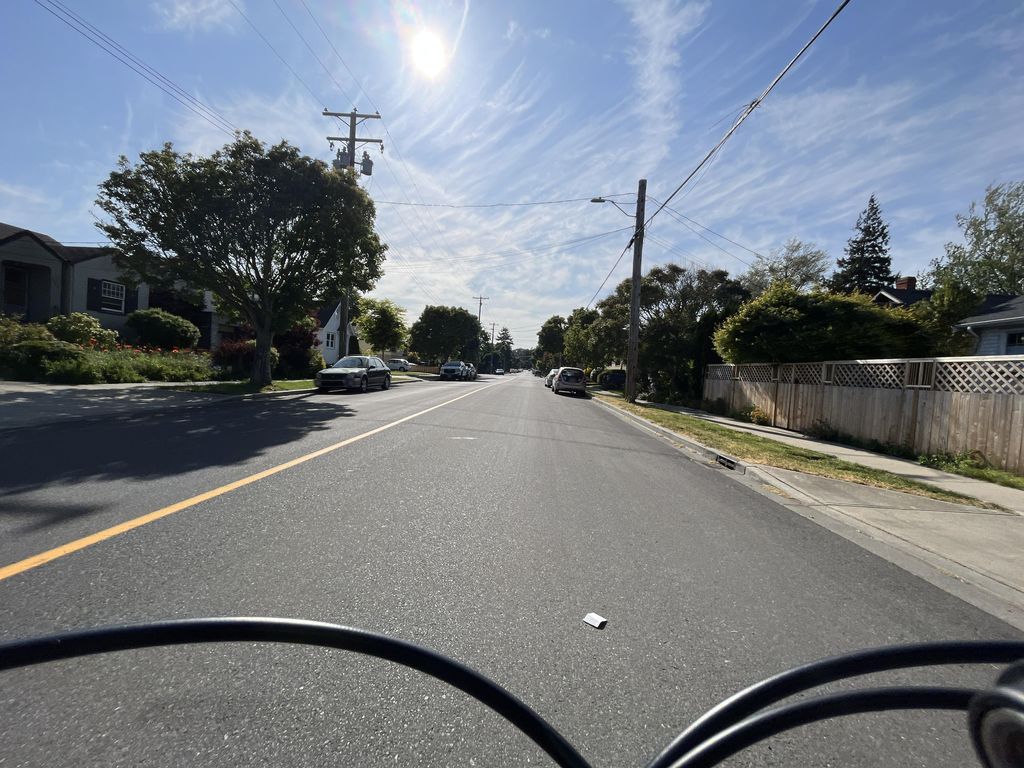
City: victoria